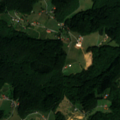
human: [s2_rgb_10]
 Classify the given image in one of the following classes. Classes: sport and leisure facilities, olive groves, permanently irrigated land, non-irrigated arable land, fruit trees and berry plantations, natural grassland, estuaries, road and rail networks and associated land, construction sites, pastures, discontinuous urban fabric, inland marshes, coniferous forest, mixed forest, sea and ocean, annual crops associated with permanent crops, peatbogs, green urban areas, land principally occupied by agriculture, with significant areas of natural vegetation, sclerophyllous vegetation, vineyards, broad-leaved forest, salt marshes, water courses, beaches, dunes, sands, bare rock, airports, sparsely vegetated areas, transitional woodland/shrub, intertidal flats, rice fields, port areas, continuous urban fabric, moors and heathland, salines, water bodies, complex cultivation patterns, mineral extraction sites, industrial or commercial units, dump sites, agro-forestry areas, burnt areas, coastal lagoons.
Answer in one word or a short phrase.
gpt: vineyards, pastures, broad-leaved forest, mixed forest